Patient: sex F, age 34
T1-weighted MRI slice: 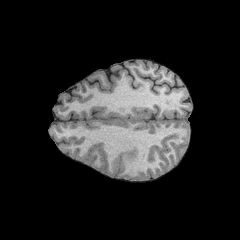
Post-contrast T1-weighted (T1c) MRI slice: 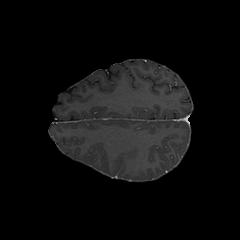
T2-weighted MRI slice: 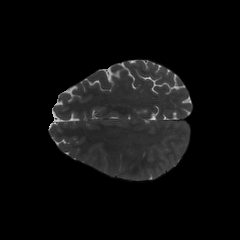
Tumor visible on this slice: no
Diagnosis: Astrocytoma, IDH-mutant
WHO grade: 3